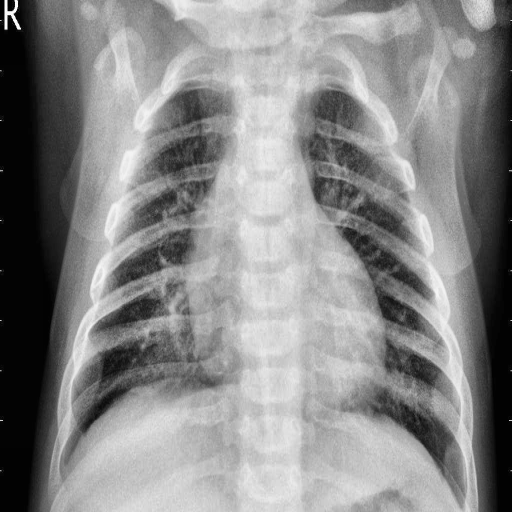
Finding: PNEUMONIA